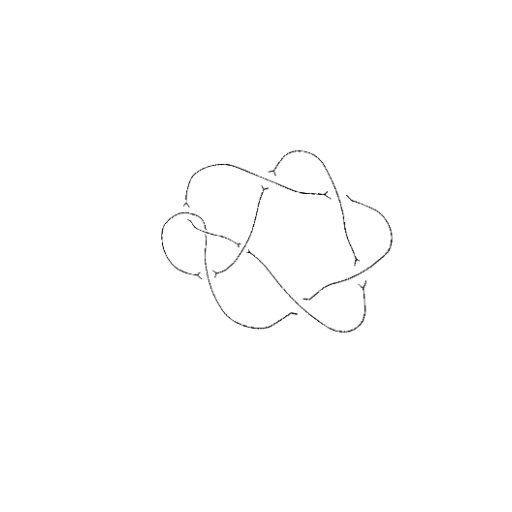
Crossing number: 8